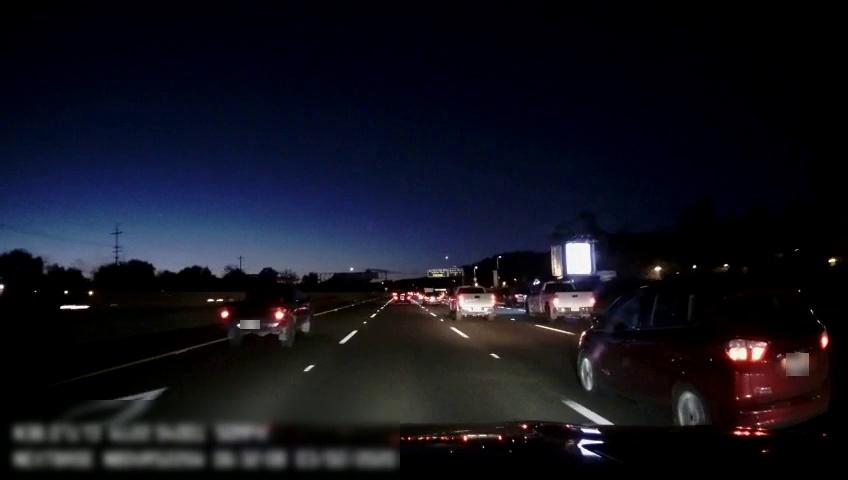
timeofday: Night
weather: Other
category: Drivable Space
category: Vehicles | Truck
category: Vehicles | Car
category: Vehicles | Car
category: Vehicles | Truck
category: Vehicles | Car
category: Vehicles | Car
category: Vehicles | Truck
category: Lanes | Alternate Lane
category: Lanes | Alternate Lane
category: Lanes | Alternate Lane
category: Lanes | Alternate Lane
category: Lanes | Alternate Lane
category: Traffic | Signs
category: Traffic | Signs